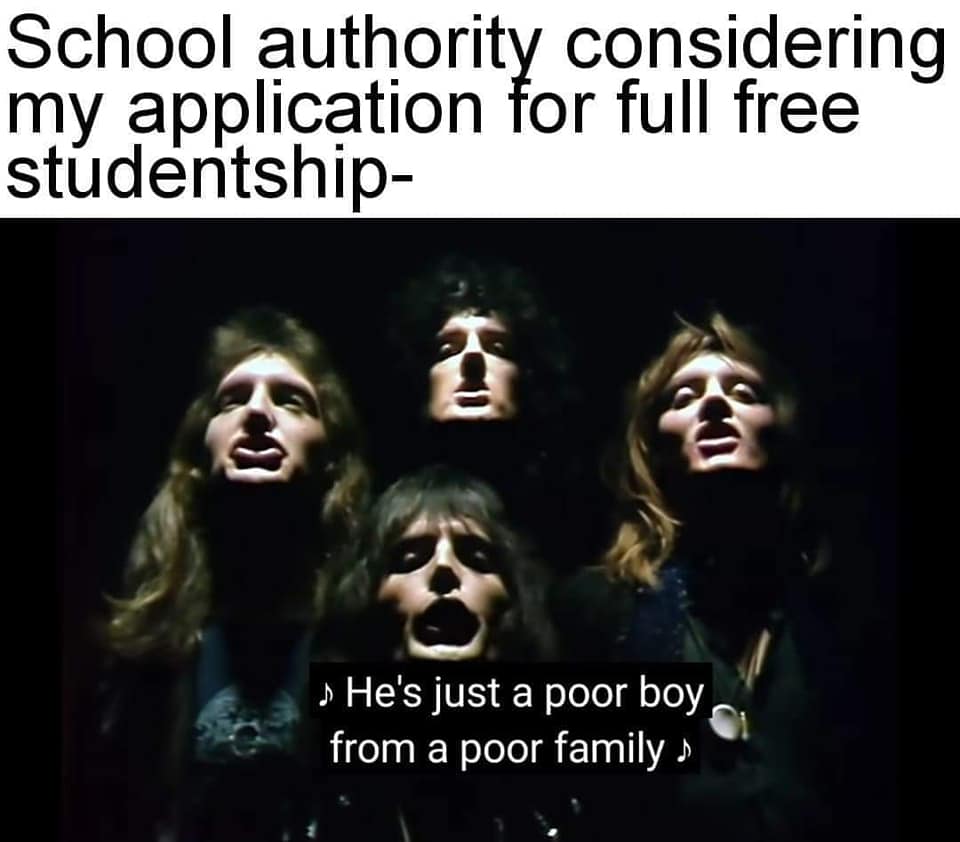
Caption: School authority considering my application for full free studentship -    He's just a poor boy from a poor family
Label: non-hate